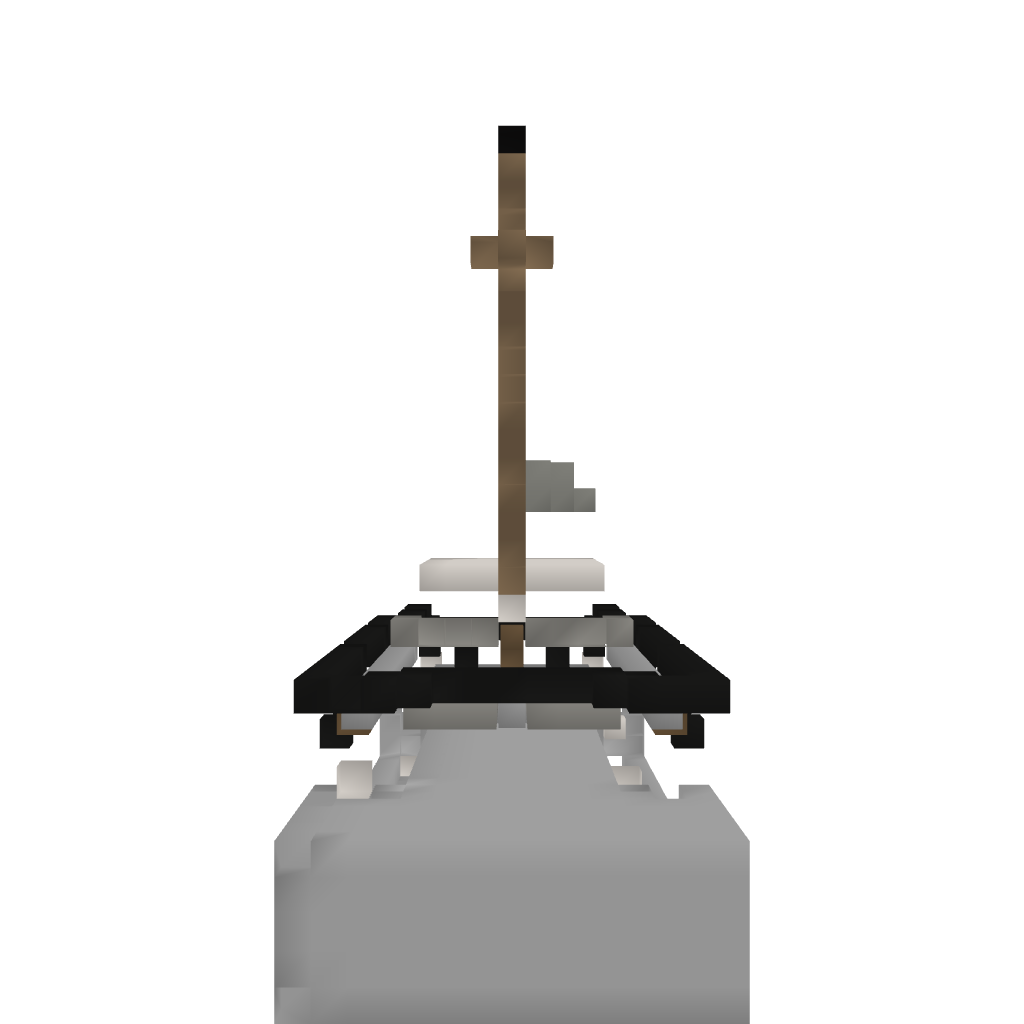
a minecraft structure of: Catamerran